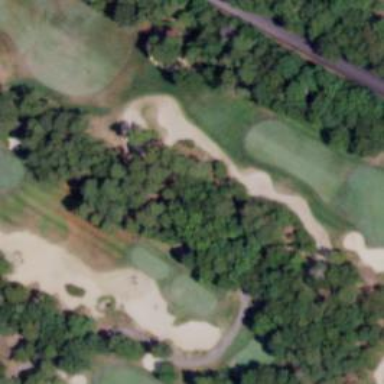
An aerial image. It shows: Footway that serves as golf path.